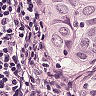
Metastatic tissue present: yes